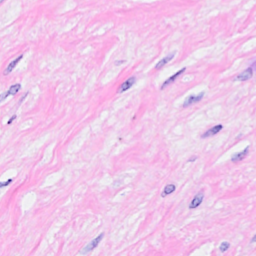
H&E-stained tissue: Breast